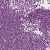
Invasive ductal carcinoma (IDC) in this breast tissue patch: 1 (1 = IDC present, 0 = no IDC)